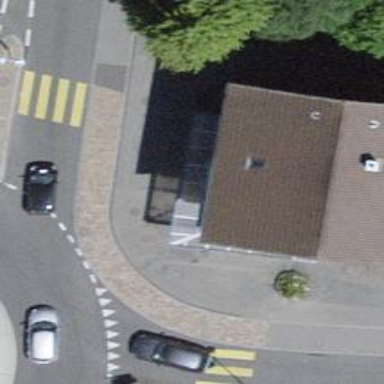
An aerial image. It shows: Fuel station.